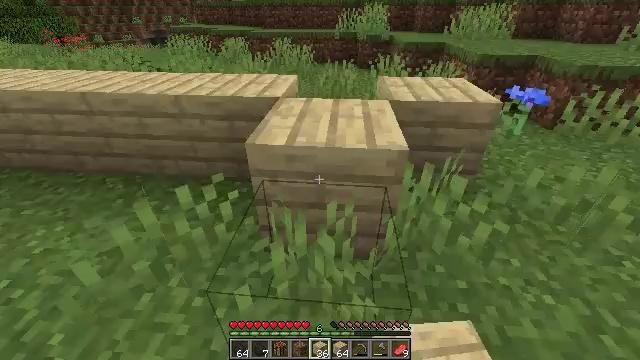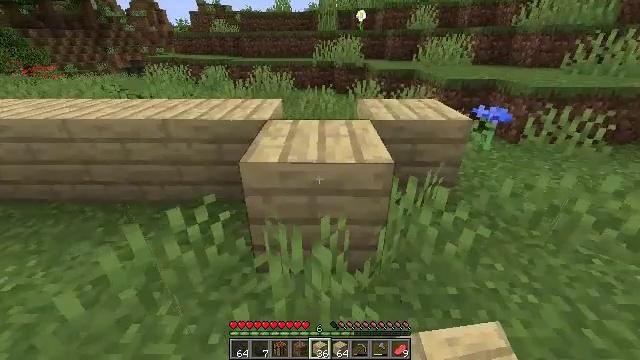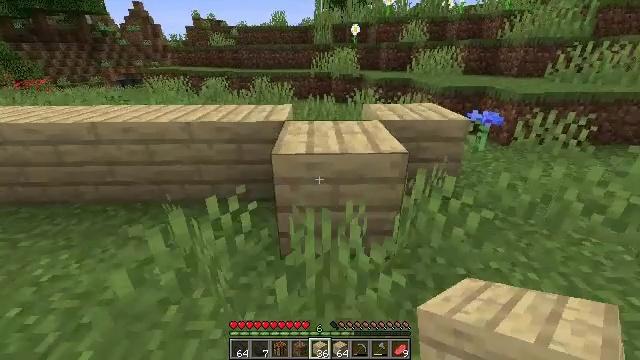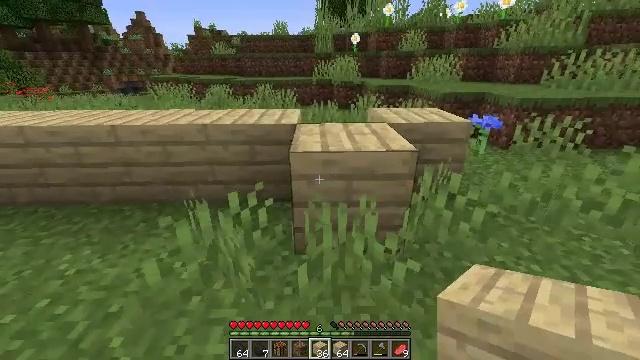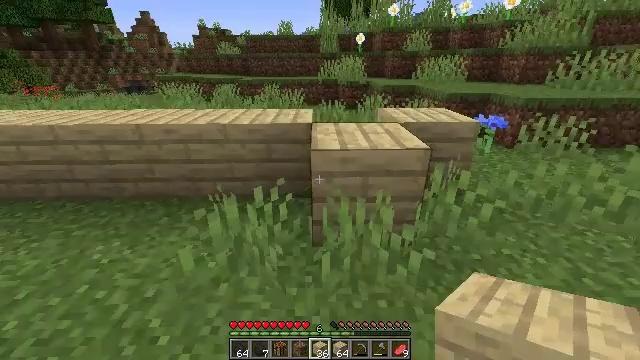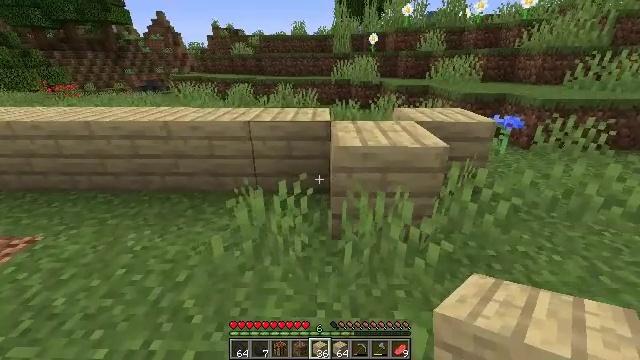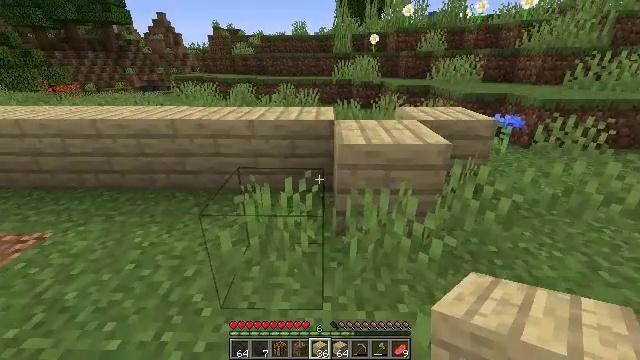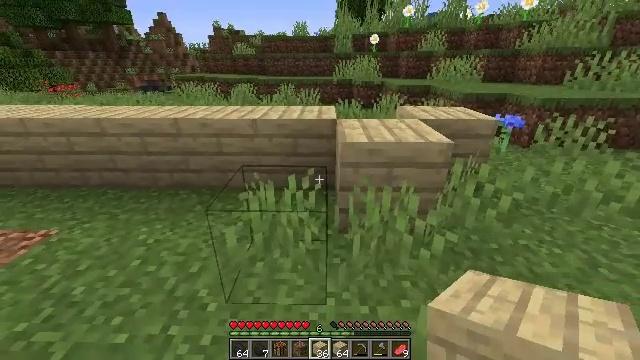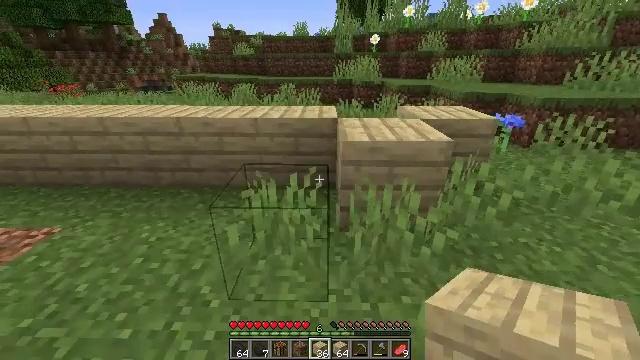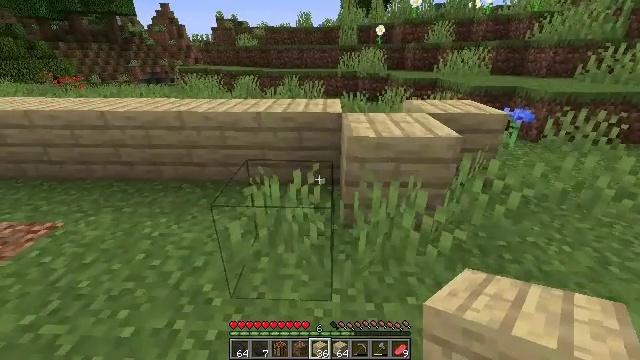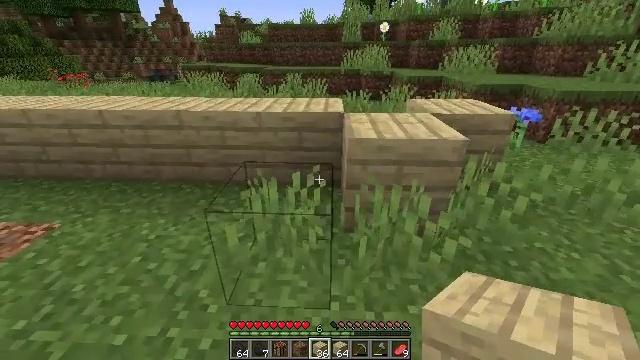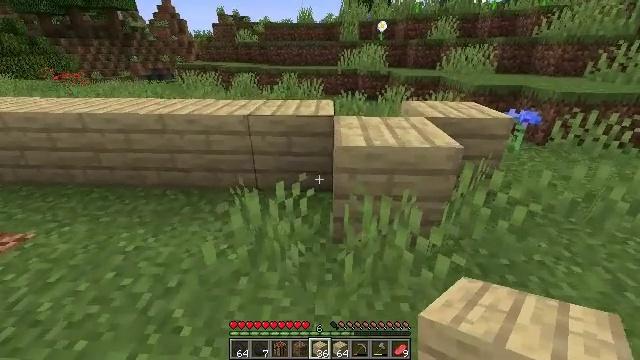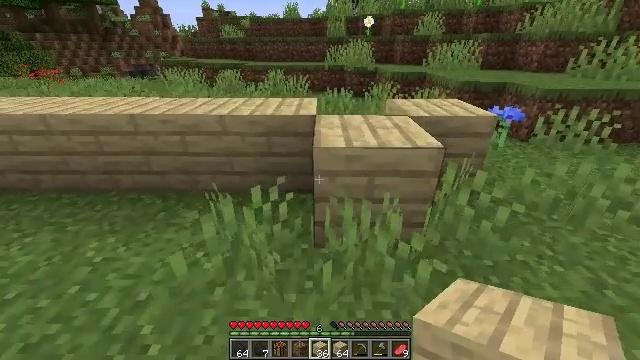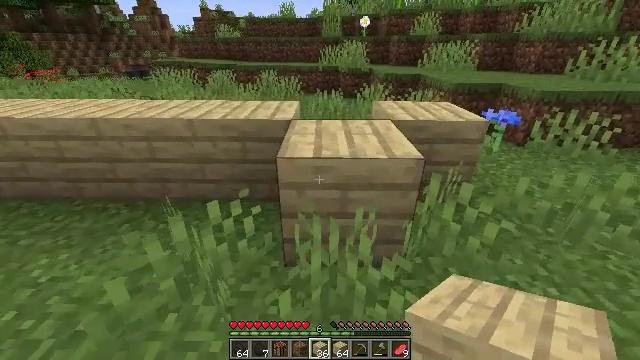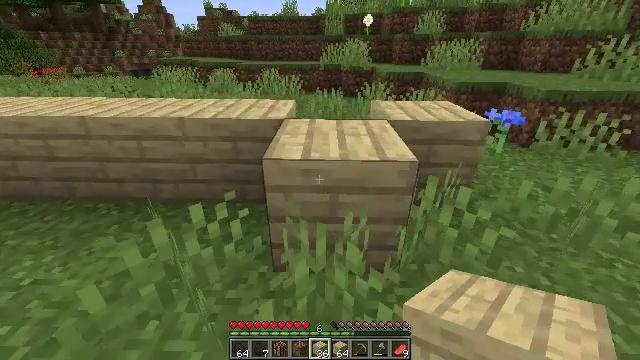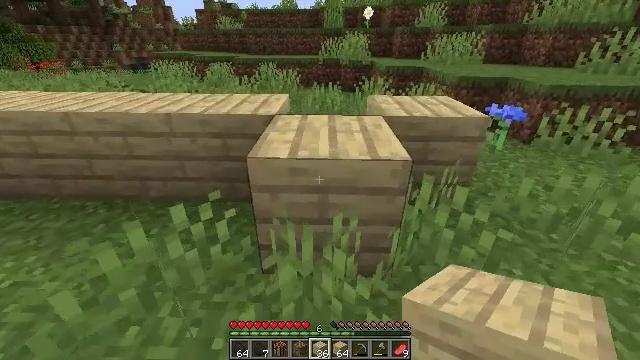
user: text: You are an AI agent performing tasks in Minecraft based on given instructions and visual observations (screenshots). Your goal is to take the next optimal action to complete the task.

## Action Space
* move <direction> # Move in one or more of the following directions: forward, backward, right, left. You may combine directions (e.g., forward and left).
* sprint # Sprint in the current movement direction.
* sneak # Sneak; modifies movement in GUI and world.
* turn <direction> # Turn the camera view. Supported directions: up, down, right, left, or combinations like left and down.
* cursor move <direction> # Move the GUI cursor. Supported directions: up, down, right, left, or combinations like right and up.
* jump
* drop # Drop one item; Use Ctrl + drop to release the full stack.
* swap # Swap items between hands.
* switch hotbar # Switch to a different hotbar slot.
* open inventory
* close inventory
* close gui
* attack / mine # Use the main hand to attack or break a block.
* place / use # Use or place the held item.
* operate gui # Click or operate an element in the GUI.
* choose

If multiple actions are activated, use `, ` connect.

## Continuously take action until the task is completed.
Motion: motion action
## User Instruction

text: Remove birch planks to collect them.
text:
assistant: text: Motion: move back and move left, turn right and up
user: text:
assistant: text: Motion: move back and move left, turn right and up
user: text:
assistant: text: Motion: move back and move left, turn up
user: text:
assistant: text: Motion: move back and move left
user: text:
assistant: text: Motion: turn left
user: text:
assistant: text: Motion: no_op
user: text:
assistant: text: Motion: no_op
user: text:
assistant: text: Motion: no_op
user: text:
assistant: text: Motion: move forward, turn down
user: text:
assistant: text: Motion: move forward and move right
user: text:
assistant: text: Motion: move forward and move right
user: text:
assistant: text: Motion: move forward and move right, turn right
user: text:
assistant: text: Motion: move forward and move right
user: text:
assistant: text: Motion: move forward and move right
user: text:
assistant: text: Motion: move forward, turn down
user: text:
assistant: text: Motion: move forward, turn down
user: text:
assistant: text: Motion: move forward, turn down
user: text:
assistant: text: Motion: move forward, turn left and down
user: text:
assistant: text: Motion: move forward, turn left and down, jump
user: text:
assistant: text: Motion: move forward, turn down, jump
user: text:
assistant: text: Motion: move forward, turn left and down, jump
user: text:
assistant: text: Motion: move forward, turn left and down, jump
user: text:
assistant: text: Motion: move forward, turn down
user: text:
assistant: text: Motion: move forward, turn down
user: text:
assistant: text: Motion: move forward, turn down
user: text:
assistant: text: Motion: turn down
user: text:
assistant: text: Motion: no_op
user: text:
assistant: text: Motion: no_op
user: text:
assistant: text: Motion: move back
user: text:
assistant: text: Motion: move back